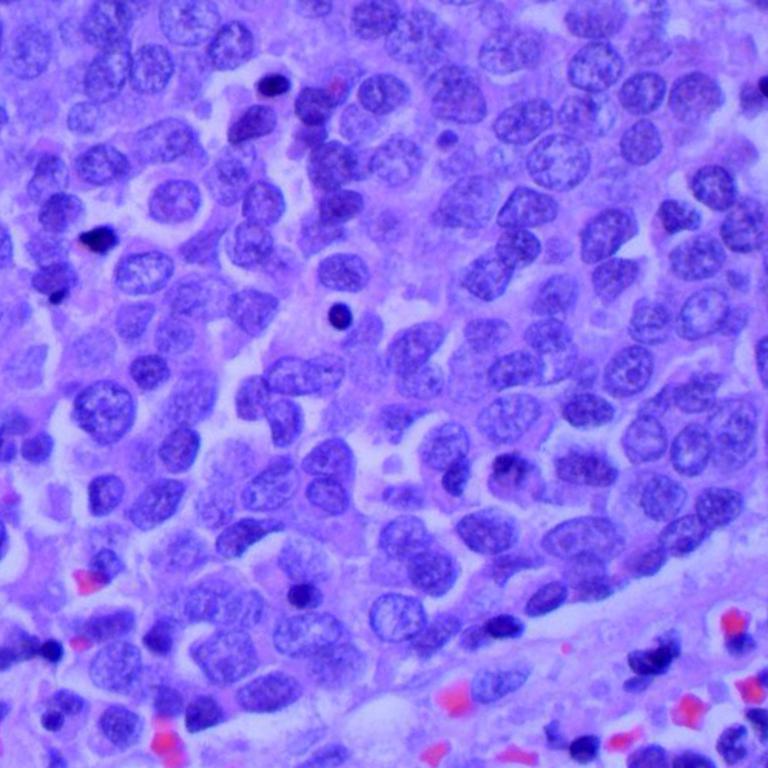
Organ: lung
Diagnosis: squamous carcinomas